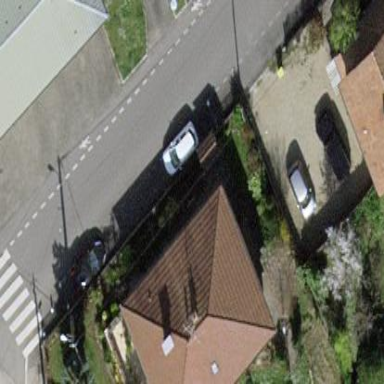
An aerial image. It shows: House with hipped roof.